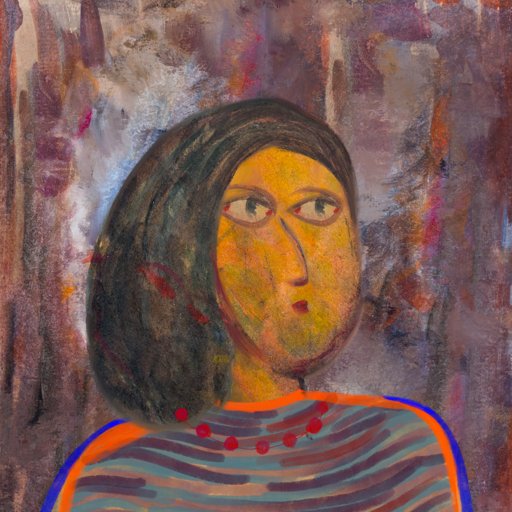
Background: Hypocrite, Head And Neck Side: Gypsy_Mother, Face Side: GypsyMother, Bust: Experience, Hair Side: Gypsy_Mother, Head Accessory: Blank, Second Necklace: Blank, Necklace: Irani_3, Baby: Blank